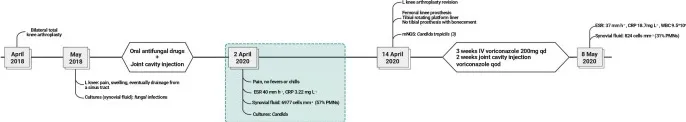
Timeline of clinical course with relevant laboratory findings listed. CRP,. Reactive protein (mg l-1), ESR, erythrocyte sedimentation rate (mm h-1), IV, intravenous, mNGS, metagenomic shotgun sequencing, PMNs, polymorphonuclear leukocytes, R, right.
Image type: chart (chart)